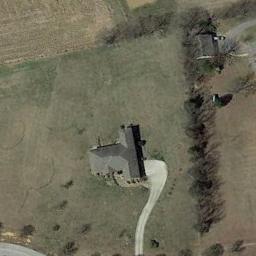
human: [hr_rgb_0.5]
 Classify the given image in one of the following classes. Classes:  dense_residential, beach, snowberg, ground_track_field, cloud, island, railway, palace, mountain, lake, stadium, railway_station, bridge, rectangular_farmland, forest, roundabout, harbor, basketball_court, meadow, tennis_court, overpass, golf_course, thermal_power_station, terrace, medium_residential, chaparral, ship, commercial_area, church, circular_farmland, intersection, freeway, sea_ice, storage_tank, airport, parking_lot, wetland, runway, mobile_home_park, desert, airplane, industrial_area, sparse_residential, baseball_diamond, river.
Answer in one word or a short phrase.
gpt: sparse_residential